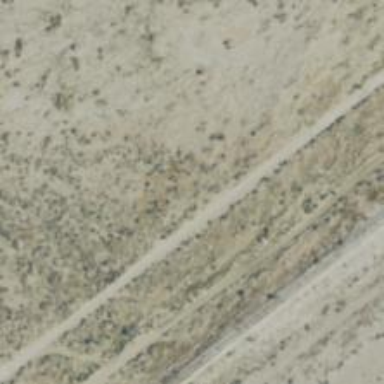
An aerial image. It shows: Track with grade1 tracktype.